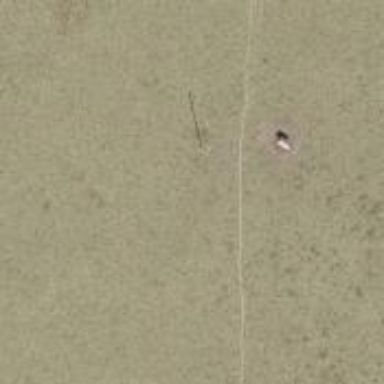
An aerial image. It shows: Power pole.